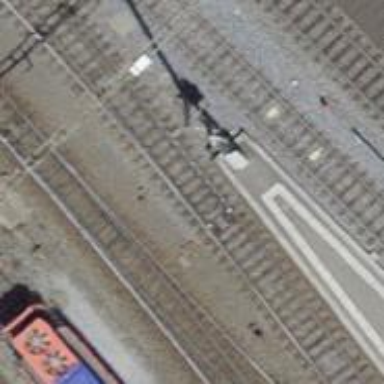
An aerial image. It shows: Single-track electrified railway siding with contact line.